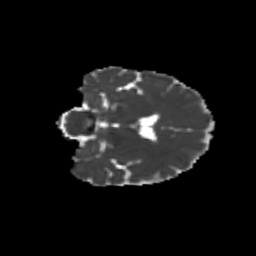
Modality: MD
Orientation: coronal
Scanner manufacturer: siemens
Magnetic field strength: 3 T
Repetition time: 9.2 s
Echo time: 0.084 s